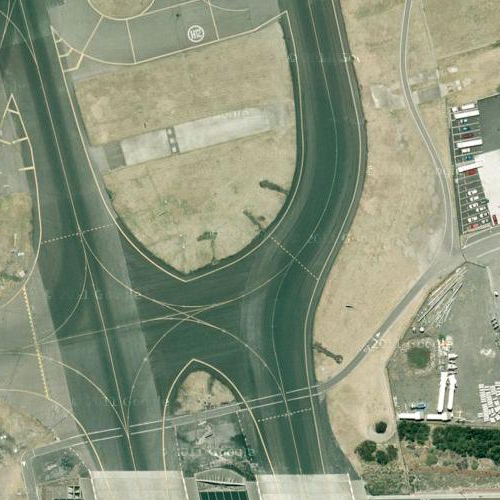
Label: sydney